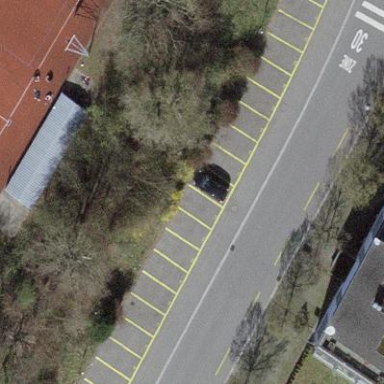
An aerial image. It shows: Street side parking area.